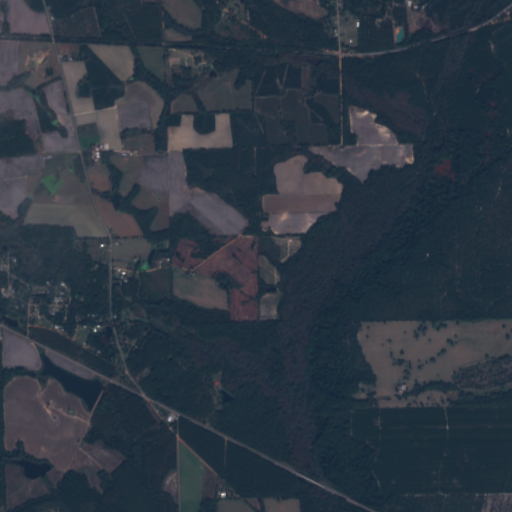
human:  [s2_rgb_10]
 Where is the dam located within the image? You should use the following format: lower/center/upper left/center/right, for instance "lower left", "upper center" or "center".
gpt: The dam is located in the lower left of the image.
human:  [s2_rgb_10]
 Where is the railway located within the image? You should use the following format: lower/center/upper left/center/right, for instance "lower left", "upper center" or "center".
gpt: The railway is located in the upper of the image.
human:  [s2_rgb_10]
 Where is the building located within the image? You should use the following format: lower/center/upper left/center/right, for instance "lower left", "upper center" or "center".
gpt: There is no building in the image.